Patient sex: M
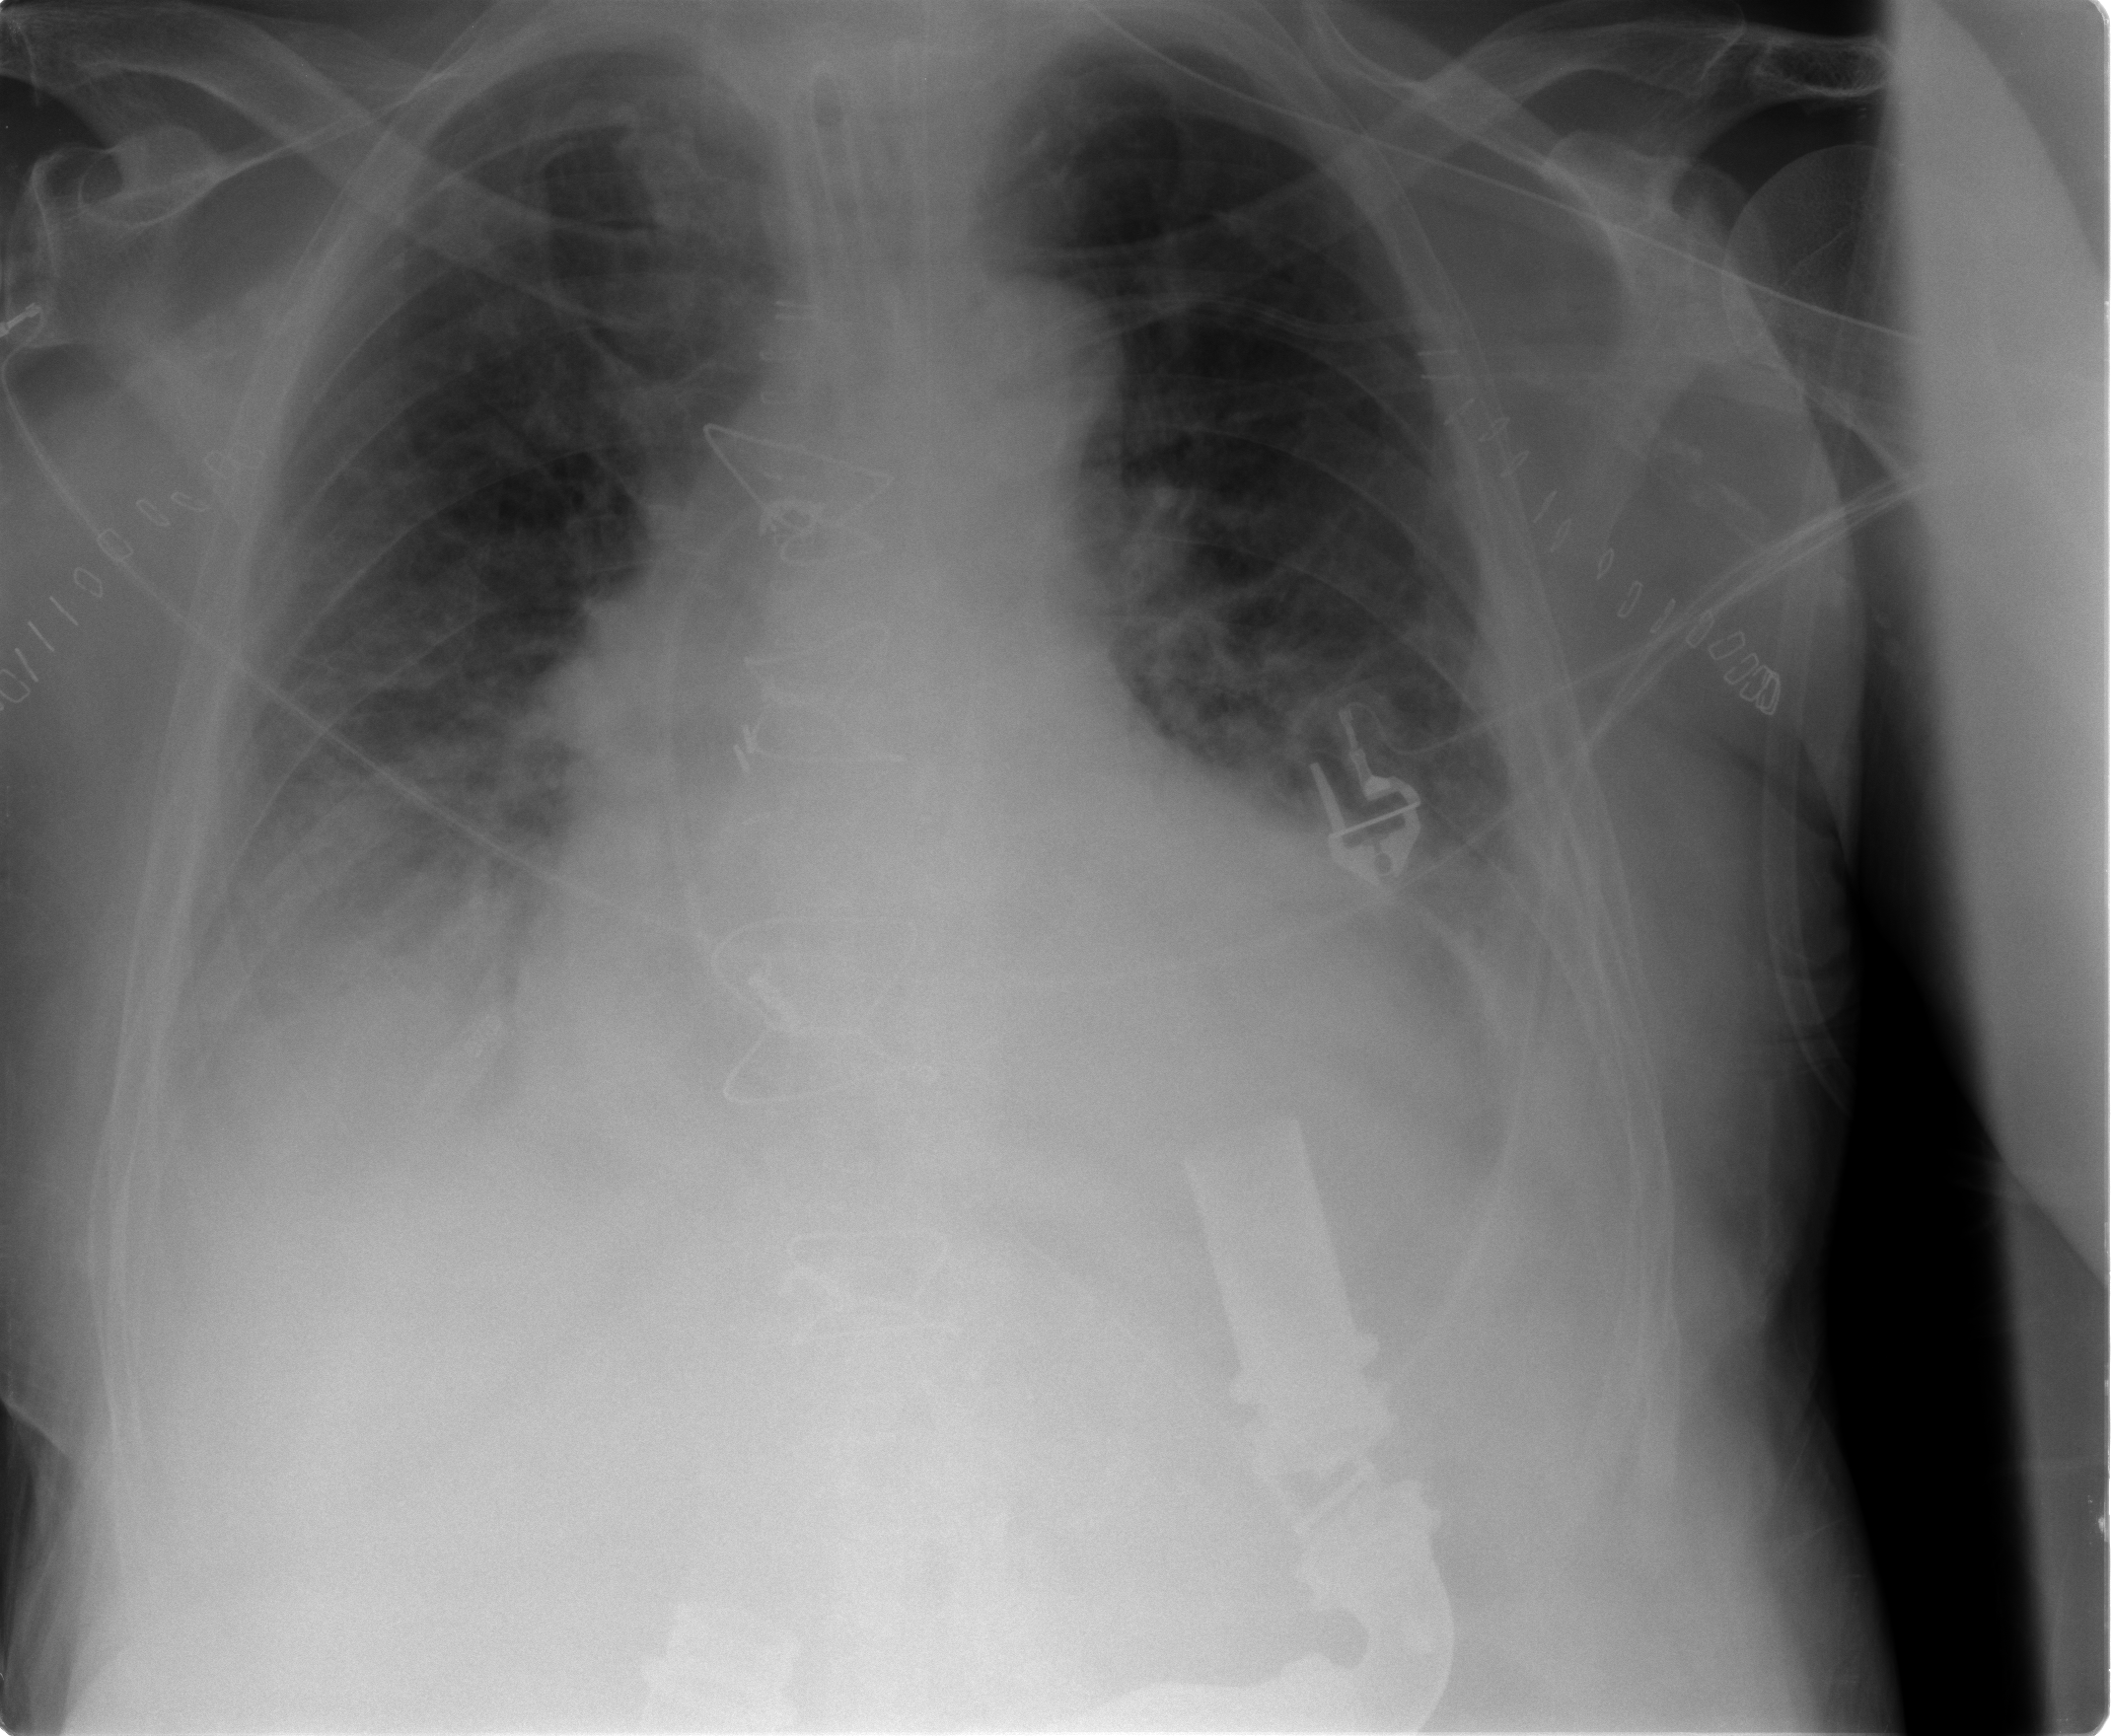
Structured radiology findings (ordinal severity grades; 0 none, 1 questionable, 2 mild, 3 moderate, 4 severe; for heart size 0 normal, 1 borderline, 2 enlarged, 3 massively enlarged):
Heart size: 3
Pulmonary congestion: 2
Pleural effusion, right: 3
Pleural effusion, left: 2
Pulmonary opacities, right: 2
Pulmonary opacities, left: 2
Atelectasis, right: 3
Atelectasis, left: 2